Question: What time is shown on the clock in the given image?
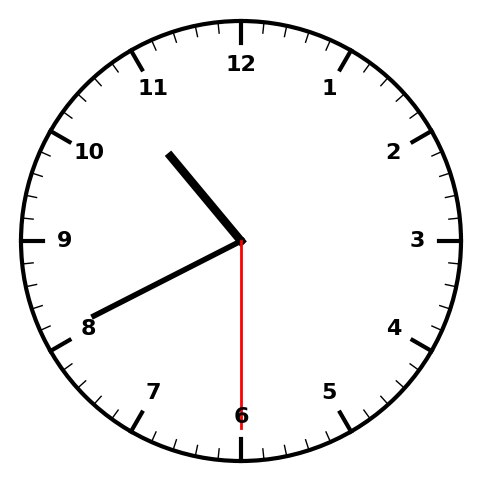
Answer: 10:40:30